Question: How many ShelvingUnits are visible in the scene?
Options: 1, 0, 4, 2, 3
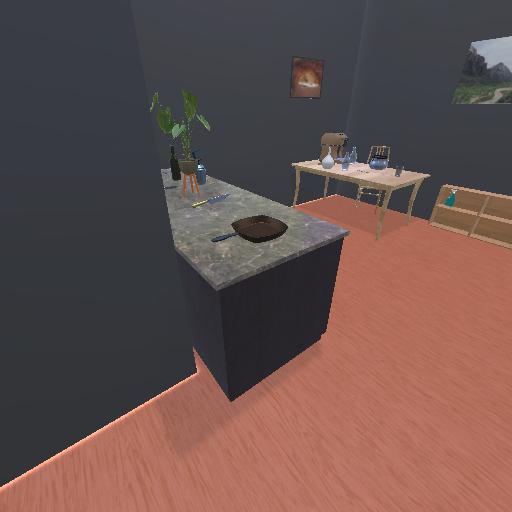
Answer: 1